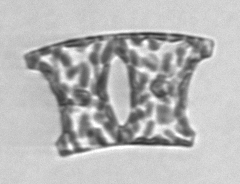
Label: Eucampia